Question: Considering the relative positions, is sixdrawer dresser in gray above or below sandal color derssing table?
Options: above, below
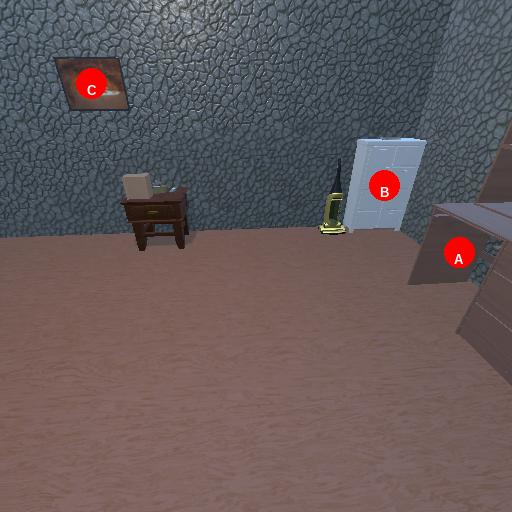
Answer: above